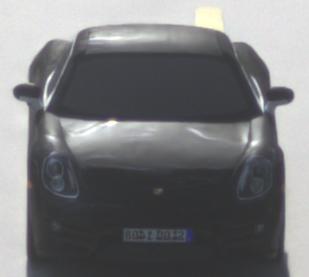
Make: Porsche
Model: Cayman
Detailed model: Cayman (981C)
Model produced from: 2013/03
Model produced until: 2014/04
Doors: 2
Color: black
Road condition: dry road
Daytime: morning or afternoon
Contrast: low contrast